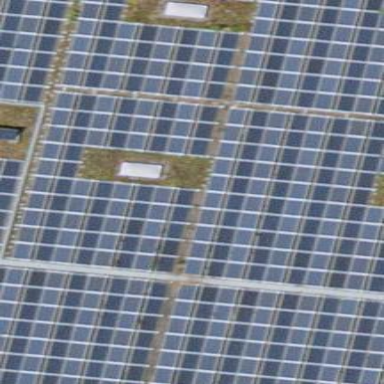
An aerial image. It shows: Solar power generator.